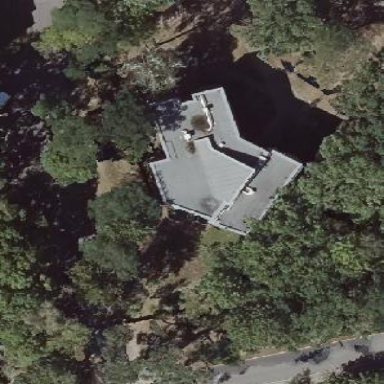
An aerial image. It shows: Dormitory building.